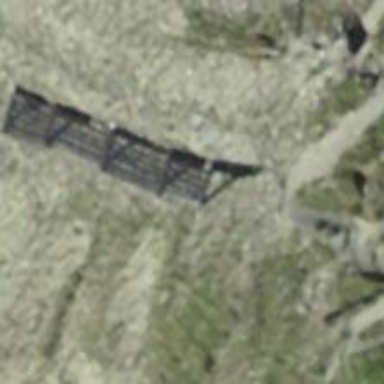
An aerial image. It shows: Structure designed for avalanche protection.